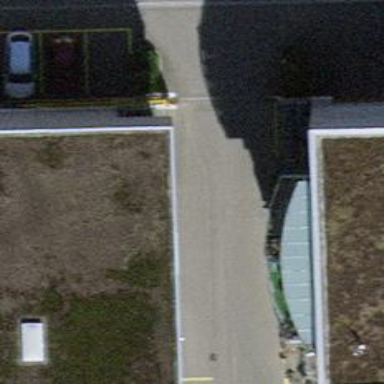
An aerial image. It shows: Gate.